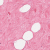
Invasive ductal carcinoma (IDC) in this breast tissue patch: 0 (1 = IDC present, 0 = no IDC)